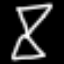
Label: hourglass